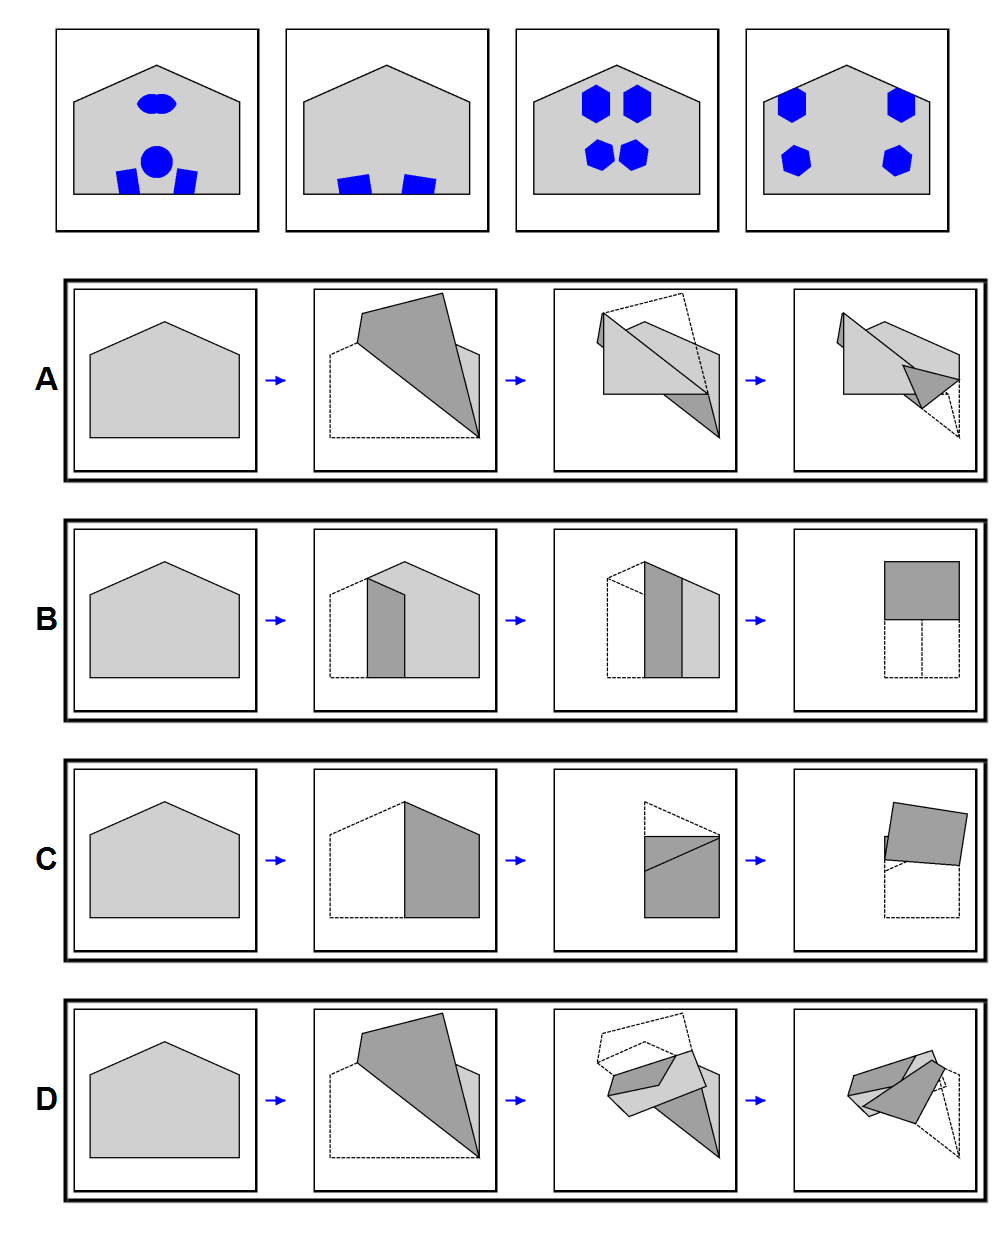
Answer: C